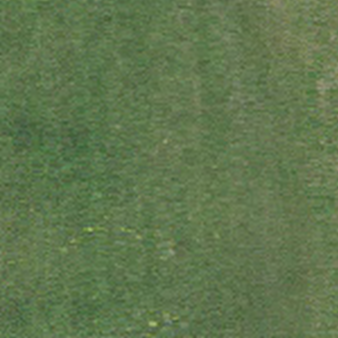
Label: other